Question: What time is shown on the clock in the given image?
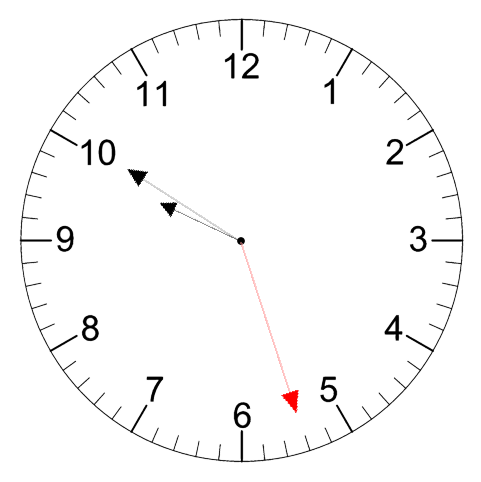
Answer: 09:50:27